Question: How can I integrate search results from as the example picture shows? Right now I have :
'''
if(isset($_POST['q'])) {
$q = $_POST['q'];
$select = $db->query("SELECT * FROM customers WHERE FName LIKE '%$q%' OR
LName LIKE '%$q%' ORDER BY ID DESC");
//Search Form Box
<form method="post">
<input type="text" name="q" /> <input type="submit" name="search" />
</form>
'''
My desired end result is being able to type in a form search field, after the first 3 characters are typed, have the form be selectable and populate from my "items" database table, and be selectable. The I want to be able to
dynamically add extra form fields(so the user can add items to an invoice).

Autocomplete code :
'''
'$(function() {
var availableTags = [
"ActionScript",
"AppleScript",
"Asp",
"BASIC",
"C",
"C++",
"Clojure",
"COBOL",
"ColdFusion",
"Erlang",
"Fortran",
"Groovy",
"Haskell",
"Java",
"JavaScript",
"Lisp",
"Perl",
"PHP",
"Python",
"Ruby",
"Scala",
"Scheme"
];
$( "#tags" ).autocomplete({
source: availableTags
});
});'
'''
I cannot see how autocomplete would work, with the limited tags code.
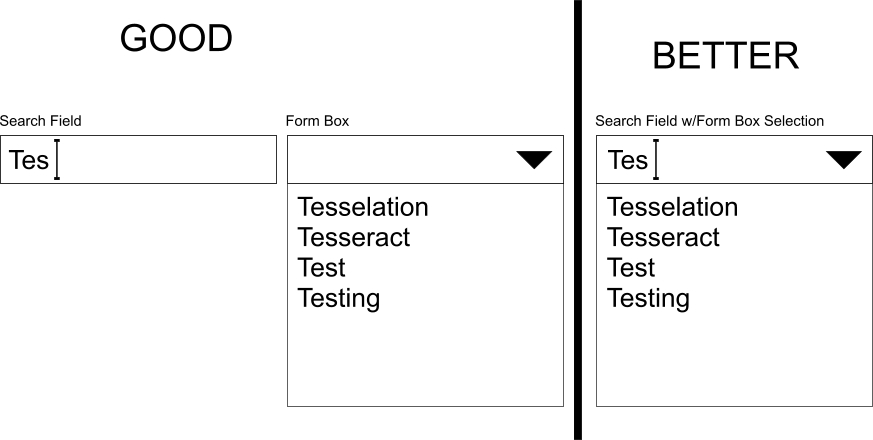
Answer: To achieve what you want, checkout this Step by Step example :
<URL>
It uses 'jquery', 'ajax', 'php' and 'mysql'.